Question: Can you please tell me how to add text field in front of label in jquery mobile .
There is two different types of text field in this image.How to implement this?
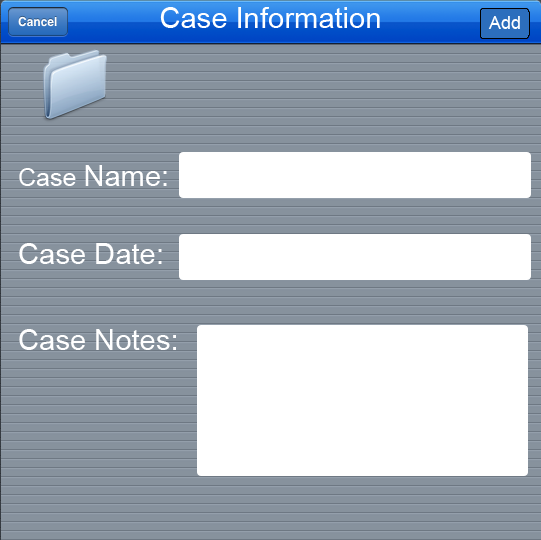
Answer: Just you have to copy simple code to your website...
'''
<div data-role="fieldcontain">
<label for="text-12">Text input:</label>
<input name="text-12" id="text-12" value="" type="text">
</div>
'''
'''
<div data-role="fieldcontain">
<label for="textarea-12">Textarea:</label>
<textarea cols="40" rows="8" name="textarea-12" id="textarea-12"></textarea>
</div>
'''
Keep that in mind the value of 'for=""' and 'id=""' of input box should be same...
For more details check out:- <URL>